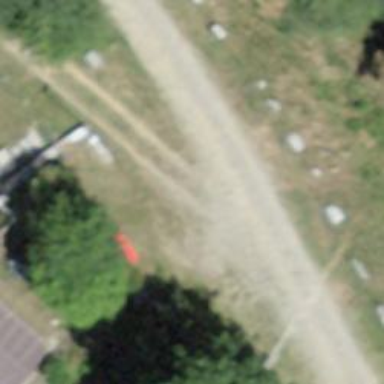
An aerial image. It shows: Red bench.